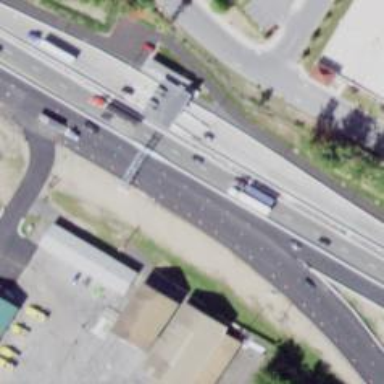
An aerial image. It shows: Motorway junction.